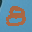
Label: 8